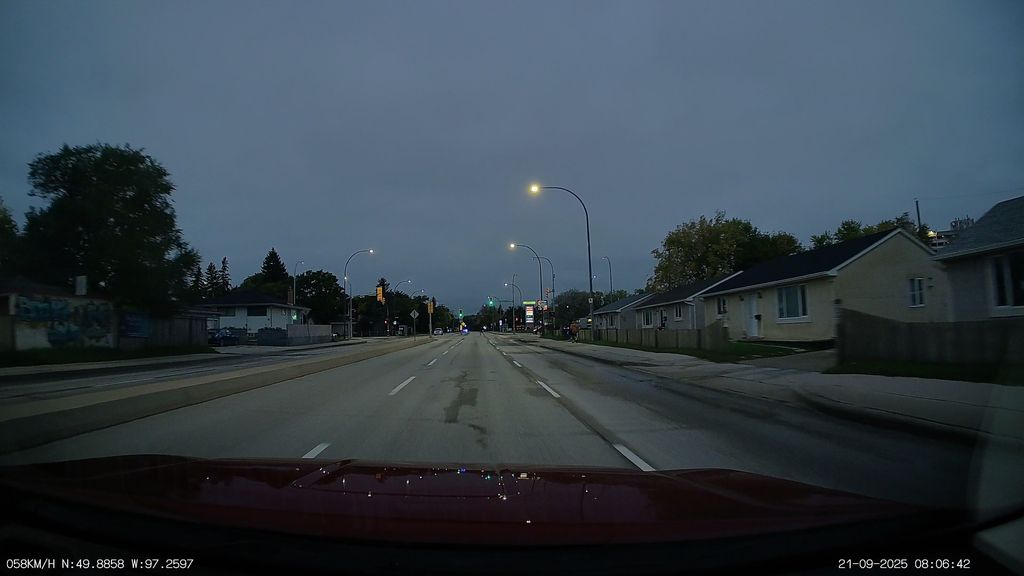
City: winnipeg